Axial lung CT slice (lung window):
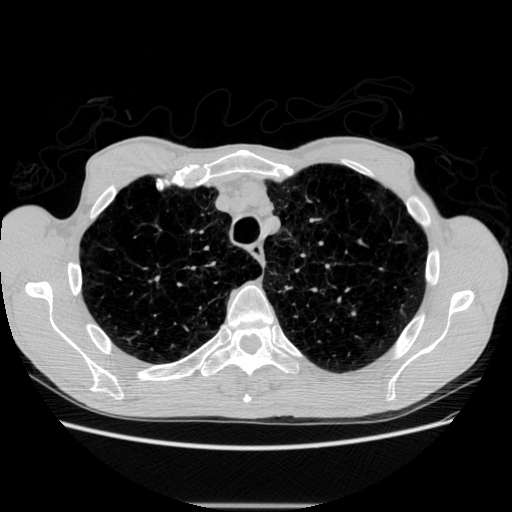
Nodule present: no